Brain MRI, t2w sequence, axial 2D slice.
Patient: age 33, sex F, weight 95 kg, height 1.95 m
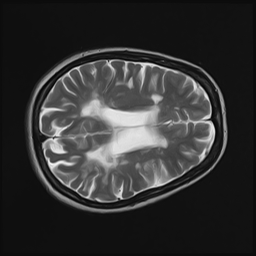